Question: >
<URL>
Getting strange problem from Facebook SDK
'Application is Mis-Configured for Facebook login. Press Okay to go back to the application without connecting to Facebook.'
Question already asked <URL>, I tried but not finding any solution in given answers.
this problem does not return any error or response or any exception..
already changed more then 2 to 3 APP_IDs..

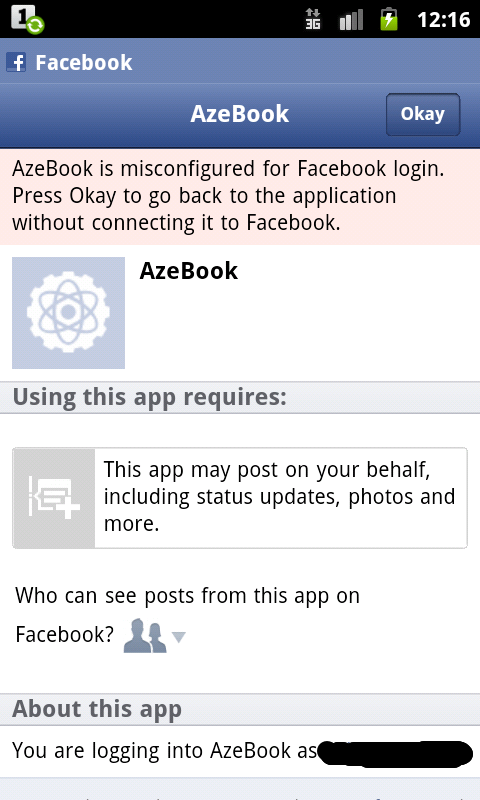
Answer: Have you tried checking logcat to see what kind of error message is displayed after pressing the "Okay" button? You mentioned you have already set your own APP_ID, but did you put your Android Hash Key in your <URL>?
If you still can't get it to work, follow the steps <URL> to see if you can set it up and authenticate with our sample app. The sample app is to work if you have implemented it correctly - if you can't set up Hackbook to work correctly, then you can't set up your own app correctly. If you are able to get Hackbook working, then you just need to make sure you're doing the same thing in your app to work.